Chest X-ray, PA view. Patient: 51 years old, sex M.
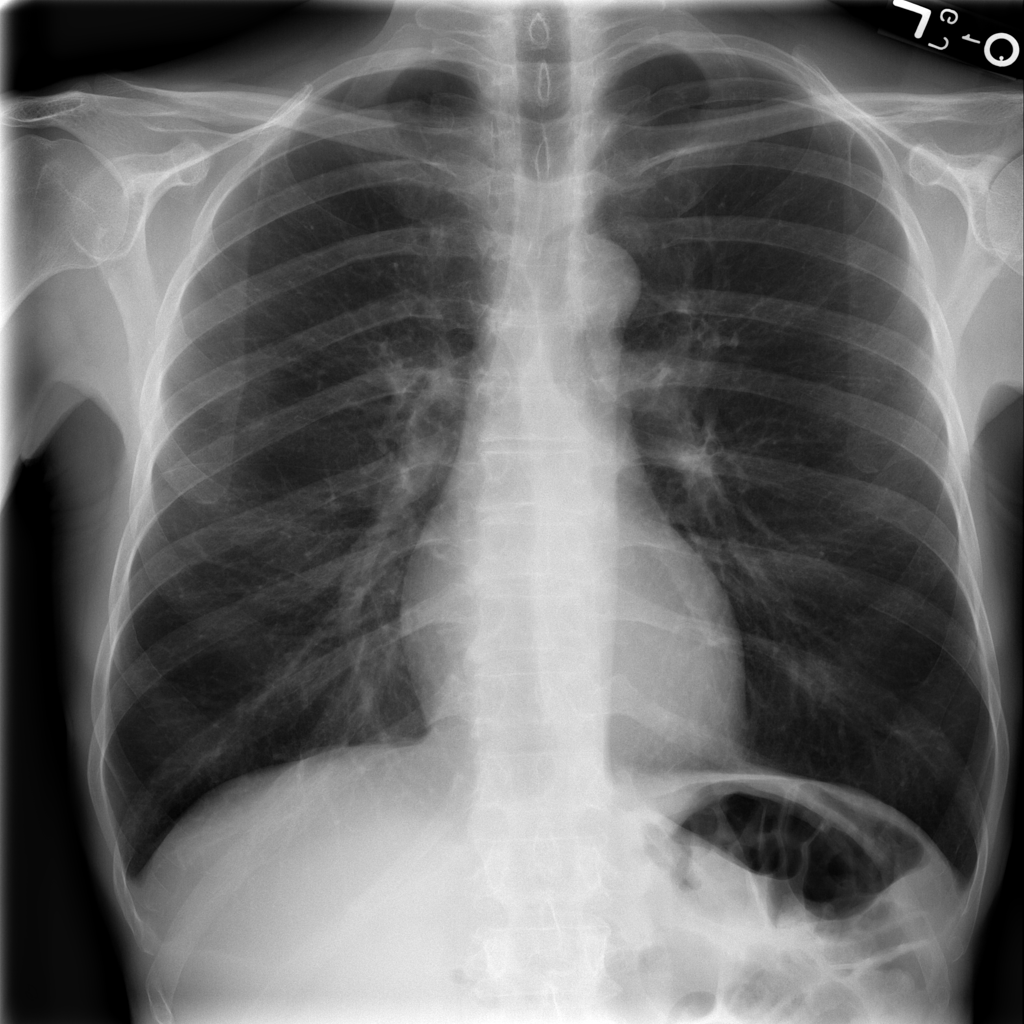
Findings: No Finding